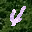
Label: 4